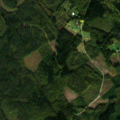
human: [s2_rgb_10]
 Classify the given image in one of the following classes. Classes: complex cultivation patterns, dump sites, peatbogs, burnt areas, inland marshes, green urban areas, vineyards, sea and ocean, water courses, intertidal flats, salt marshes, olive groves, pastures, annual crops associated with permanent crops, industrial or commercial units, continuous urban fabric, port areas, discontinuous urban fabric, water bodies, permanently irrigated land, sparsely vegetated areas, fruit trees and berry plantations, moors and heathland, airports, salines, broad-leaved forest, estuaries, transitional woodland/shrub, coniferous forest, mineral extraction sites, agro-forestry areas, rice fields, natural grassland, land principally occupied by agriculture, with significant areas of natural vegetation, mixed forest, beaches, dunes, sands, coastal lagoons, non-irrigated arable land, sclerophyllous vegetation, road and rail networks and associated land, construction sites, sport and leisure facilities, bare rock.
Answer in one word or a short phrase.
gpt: broad-leaved forest, coniferous forest, mixed forest